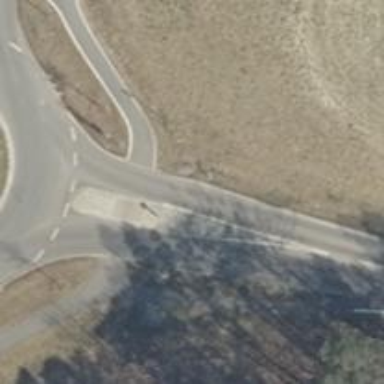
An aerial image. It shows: Asphalt footway with unmarked crossing but with markings.